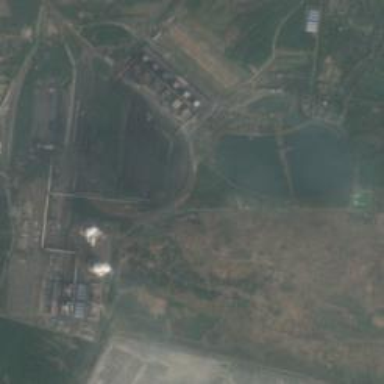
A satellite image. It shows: Industrial area with coal power plant.